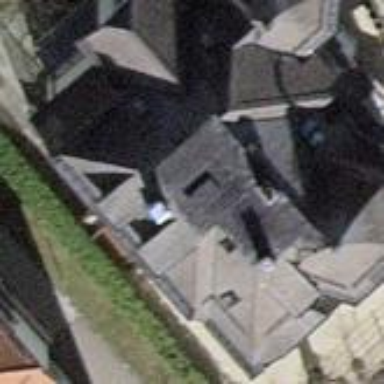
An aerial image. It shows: Quadruple saltbox roof shape on apartment building.